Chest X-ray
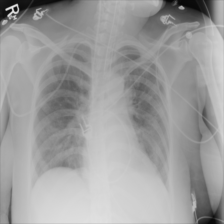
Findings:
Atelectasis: negative
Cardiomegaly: negative
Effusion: positive
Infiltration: positive
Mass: negative
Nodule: negative
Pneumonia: negative
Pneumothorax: negative
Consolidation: negative
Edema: negative
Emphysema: negative
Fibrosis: negative
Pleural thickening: negative
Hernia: negative